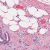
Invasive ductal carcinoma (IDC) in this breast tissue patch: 1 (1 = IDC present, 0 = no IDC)